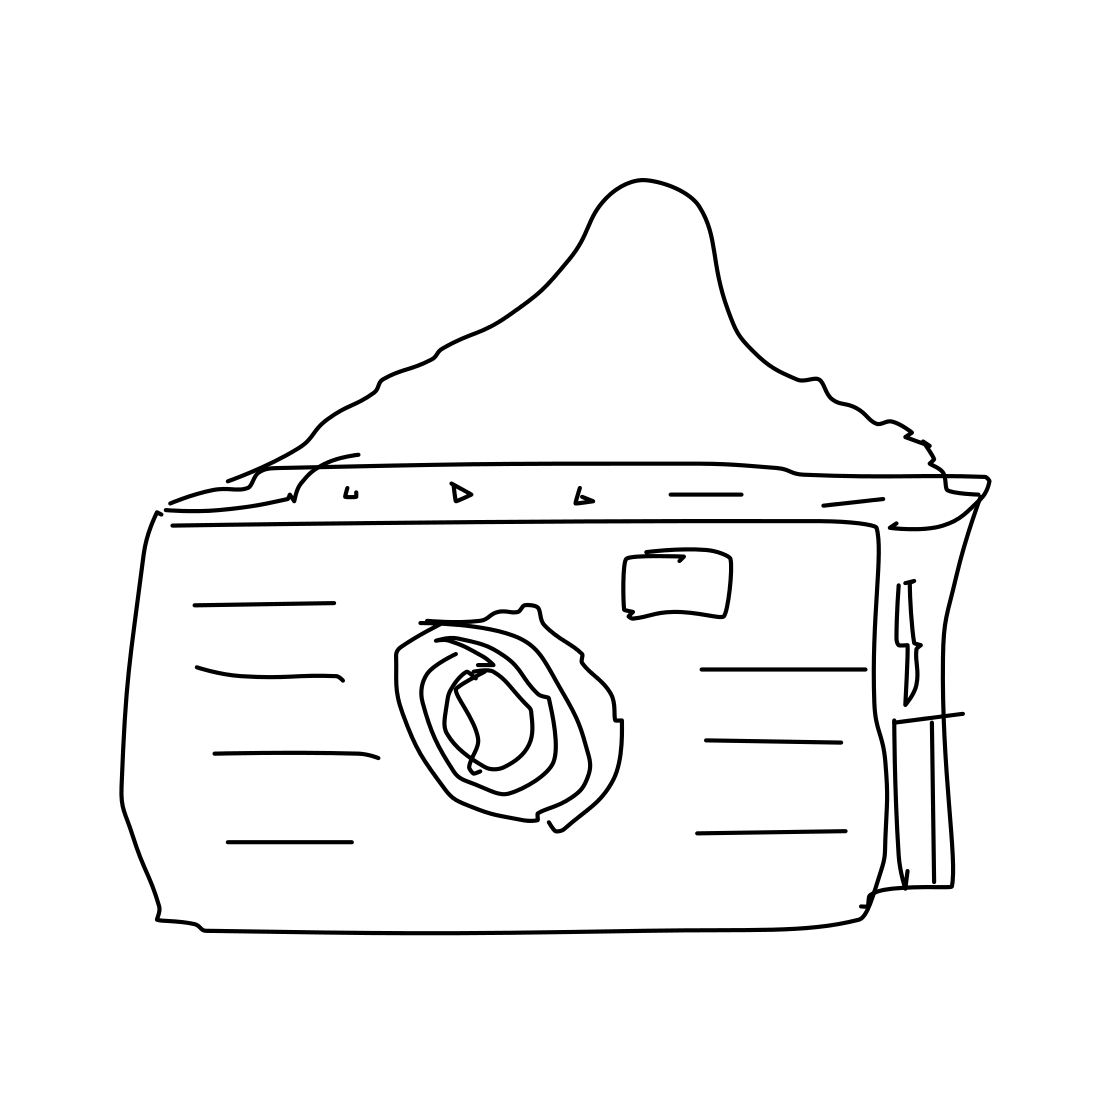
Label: camera